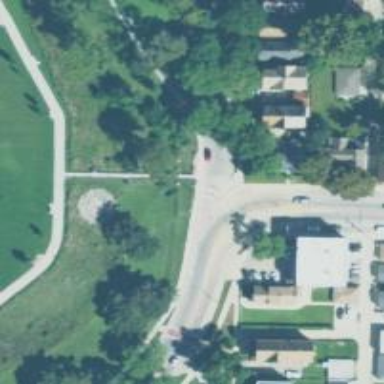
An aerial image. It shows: Secondary link road with separate sidewalk.